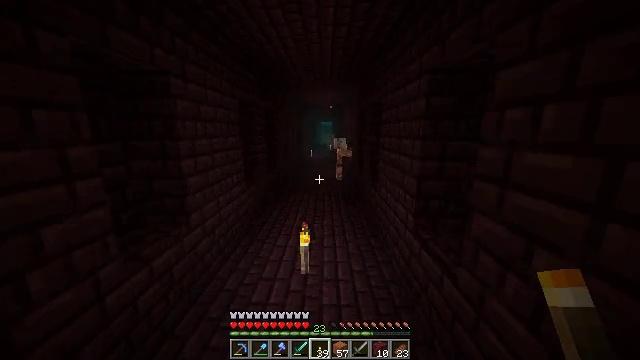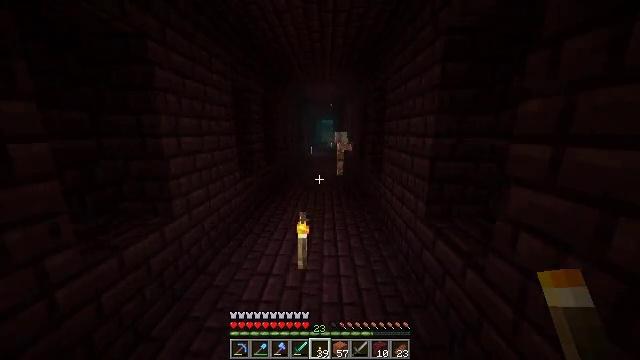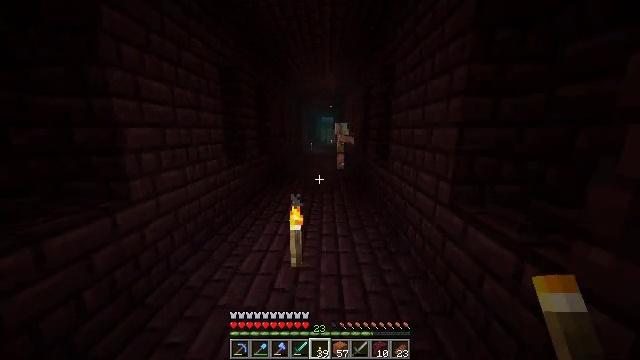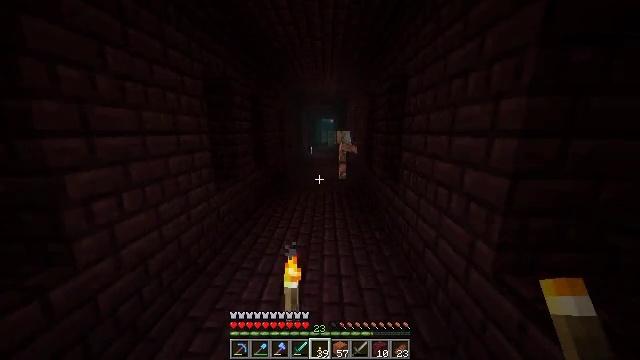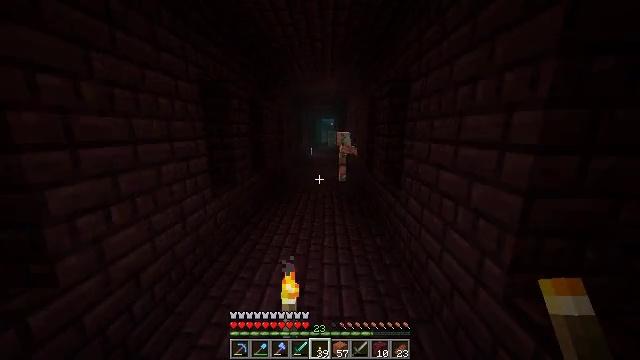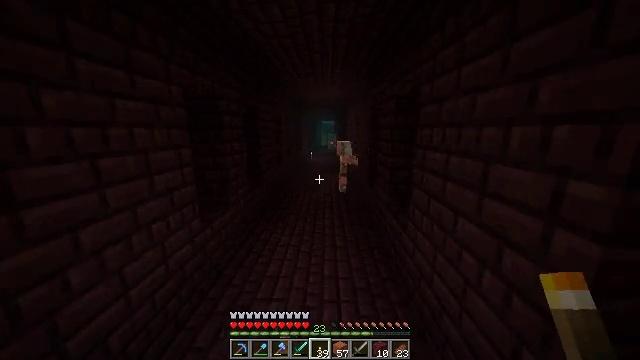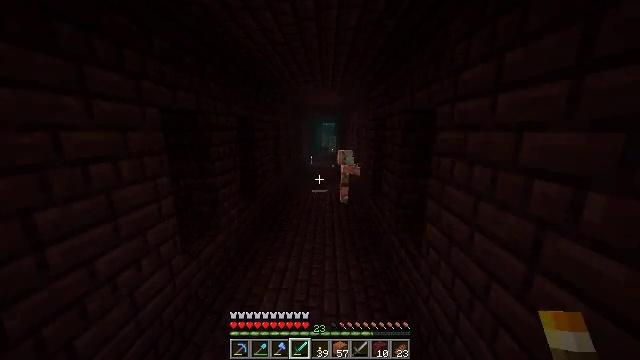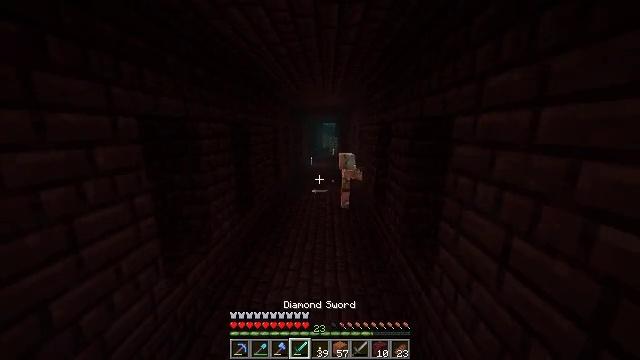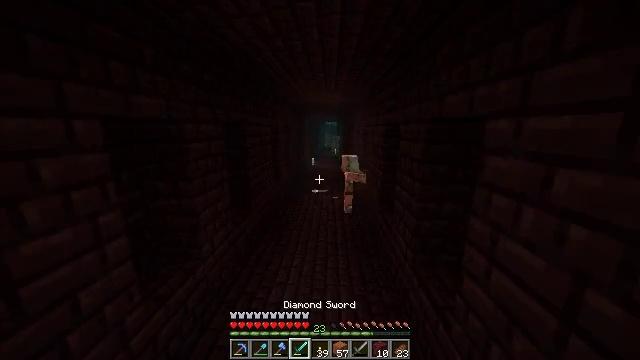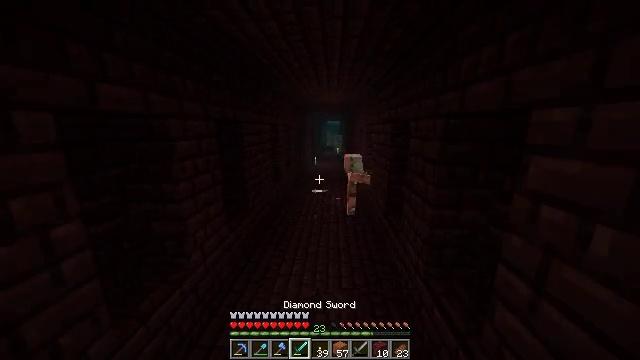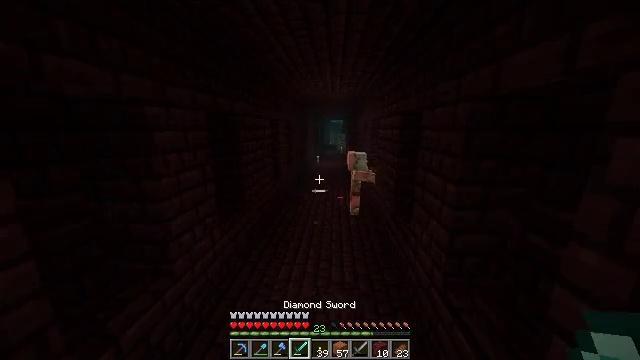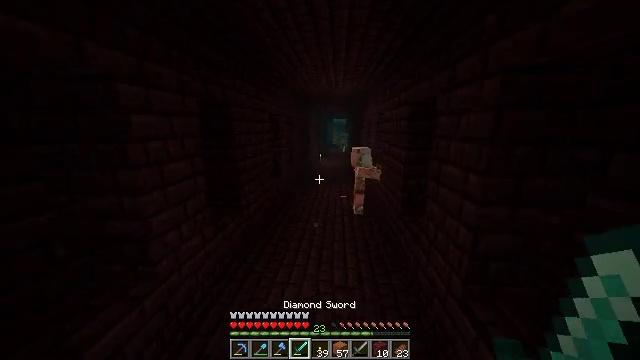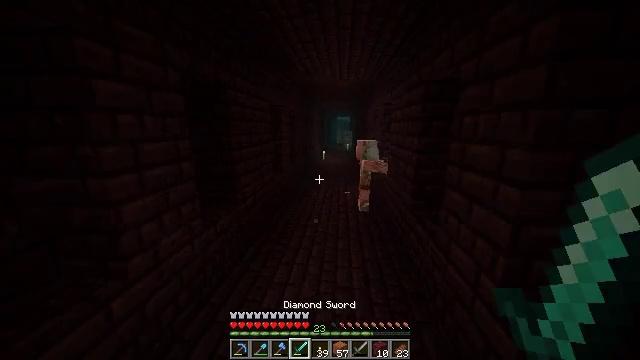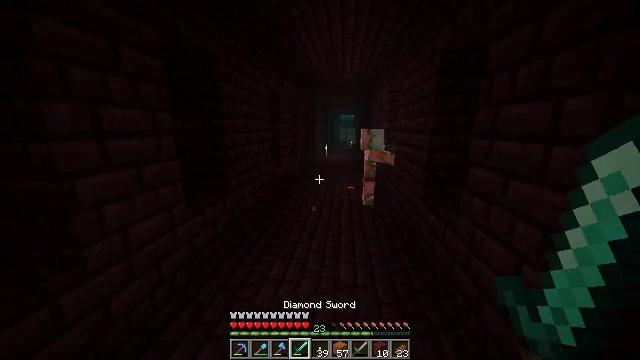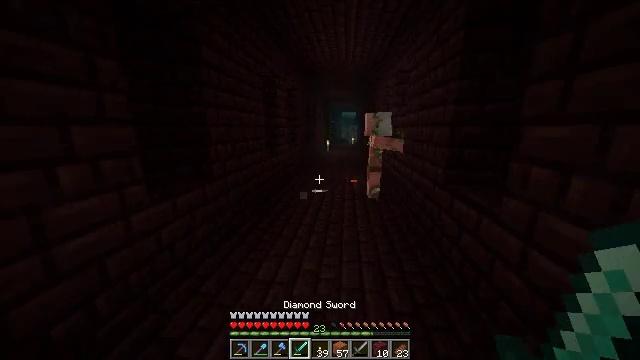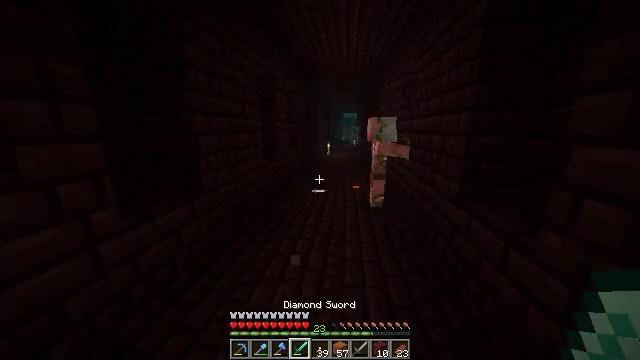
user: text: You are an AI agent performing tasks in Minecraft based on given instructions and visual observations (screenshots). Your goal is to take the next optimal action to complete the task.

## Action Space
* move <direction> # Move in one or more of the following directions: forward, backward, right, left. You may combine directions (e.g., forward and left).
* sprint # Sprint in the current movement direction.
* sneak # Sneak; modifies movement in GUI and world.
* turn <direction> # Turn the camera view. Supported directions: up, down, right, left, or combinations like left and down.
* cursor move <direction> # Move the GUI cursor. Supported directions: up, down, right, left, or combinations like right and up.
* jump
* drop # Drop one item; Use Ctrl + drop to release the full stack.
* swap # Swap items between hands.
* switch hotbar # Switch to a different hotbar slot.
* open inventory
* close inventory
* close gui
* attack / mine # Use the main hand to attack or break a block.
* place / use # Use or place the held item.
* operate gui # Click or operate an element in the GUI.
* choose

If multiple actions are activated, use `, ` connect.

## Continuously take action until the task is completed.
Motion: motion action
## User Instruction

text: Get rid of the soul fire.
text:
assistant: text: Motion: move forward, sprint, jump
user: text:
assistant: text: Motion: move forward, sprint, jump
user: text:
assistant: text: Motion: move forward, sprint, jump
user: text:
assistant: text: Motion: move forward, sprint, jump
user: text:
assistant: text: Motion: move forward, sprint, jump
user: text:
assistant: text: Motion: move forward, sprint, jump, switch to hotbar 4
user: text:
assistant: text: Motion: move forward, sprint, jump, switch to hotbar 4
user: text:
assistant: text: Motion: move forward, sprint, jump, switch to hotbar 4
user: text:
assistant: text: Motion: move forward, sprint, jump, switch to hotbar 4
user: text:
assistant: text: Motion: move forward, sprint, jump
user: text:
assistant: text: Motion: move forward, sprint, jump
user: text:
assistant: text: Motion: move forward, sprint, turn left, jump
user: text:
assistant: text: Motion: move forward, sprint, jump
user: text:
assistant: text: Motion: move forward, sprint, jump
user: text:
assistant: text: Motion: move forward, sprint, jump
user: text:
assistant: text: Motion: move forward, sprint, jump
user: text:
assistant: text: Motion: move forward, sprint, jump
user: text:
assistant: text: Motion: move forward, sprint, jump
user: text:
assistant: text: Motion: move forward, sprint, jump
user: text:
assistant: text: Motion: move forward, sprint, jump
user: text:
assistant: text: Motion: move forward, sprint, jump
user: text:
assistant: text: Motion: move forward, sprint, jump
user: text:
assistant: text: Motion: move forward, sprint, jump
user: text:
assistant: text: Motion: move forward, sprint, jump
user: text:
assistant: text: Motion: move forward, sprint, turn right, jump
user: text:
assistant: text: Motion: move forward, sprint, turn right, jump
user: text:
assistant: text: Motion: move forward, sprint, turn right, jump
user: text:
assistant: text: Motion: move forward, sprint, turn right, jump
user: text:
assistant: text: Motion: move forward, sprint, jump
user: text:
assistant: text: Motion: move forward, sprint, jump